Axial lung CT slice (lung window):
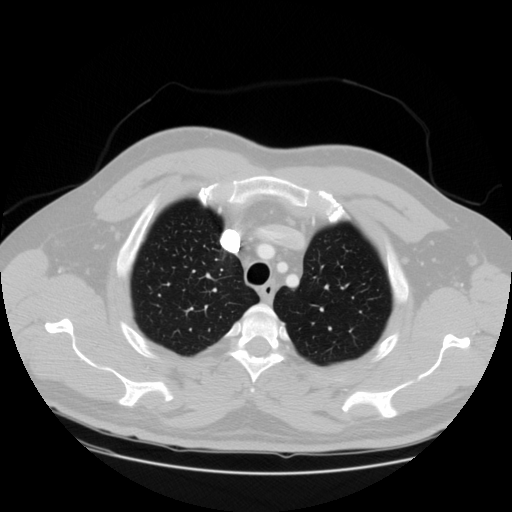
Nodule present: no